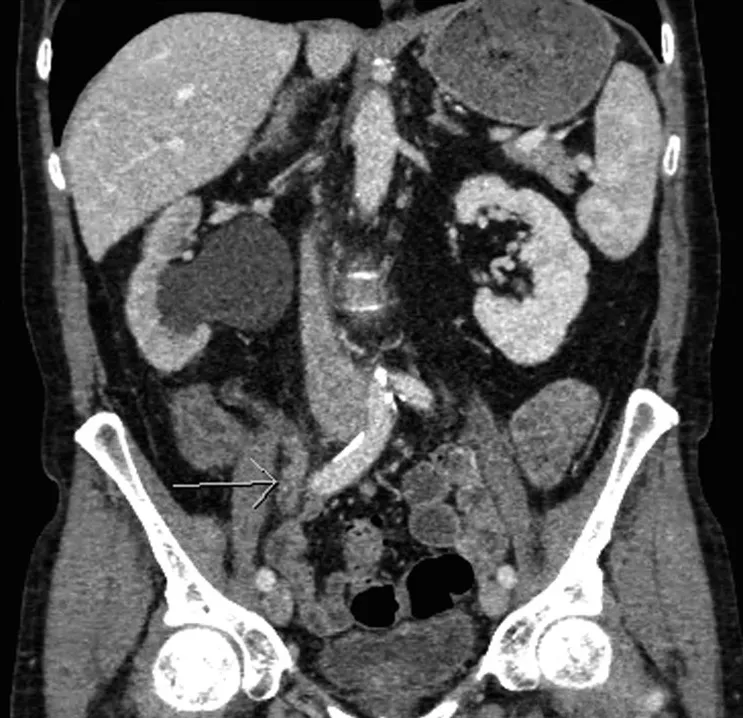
Right hydronephrosis secondary to a right ureteral mass.
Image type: radiology (ct)